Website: walmart
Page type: billing-address
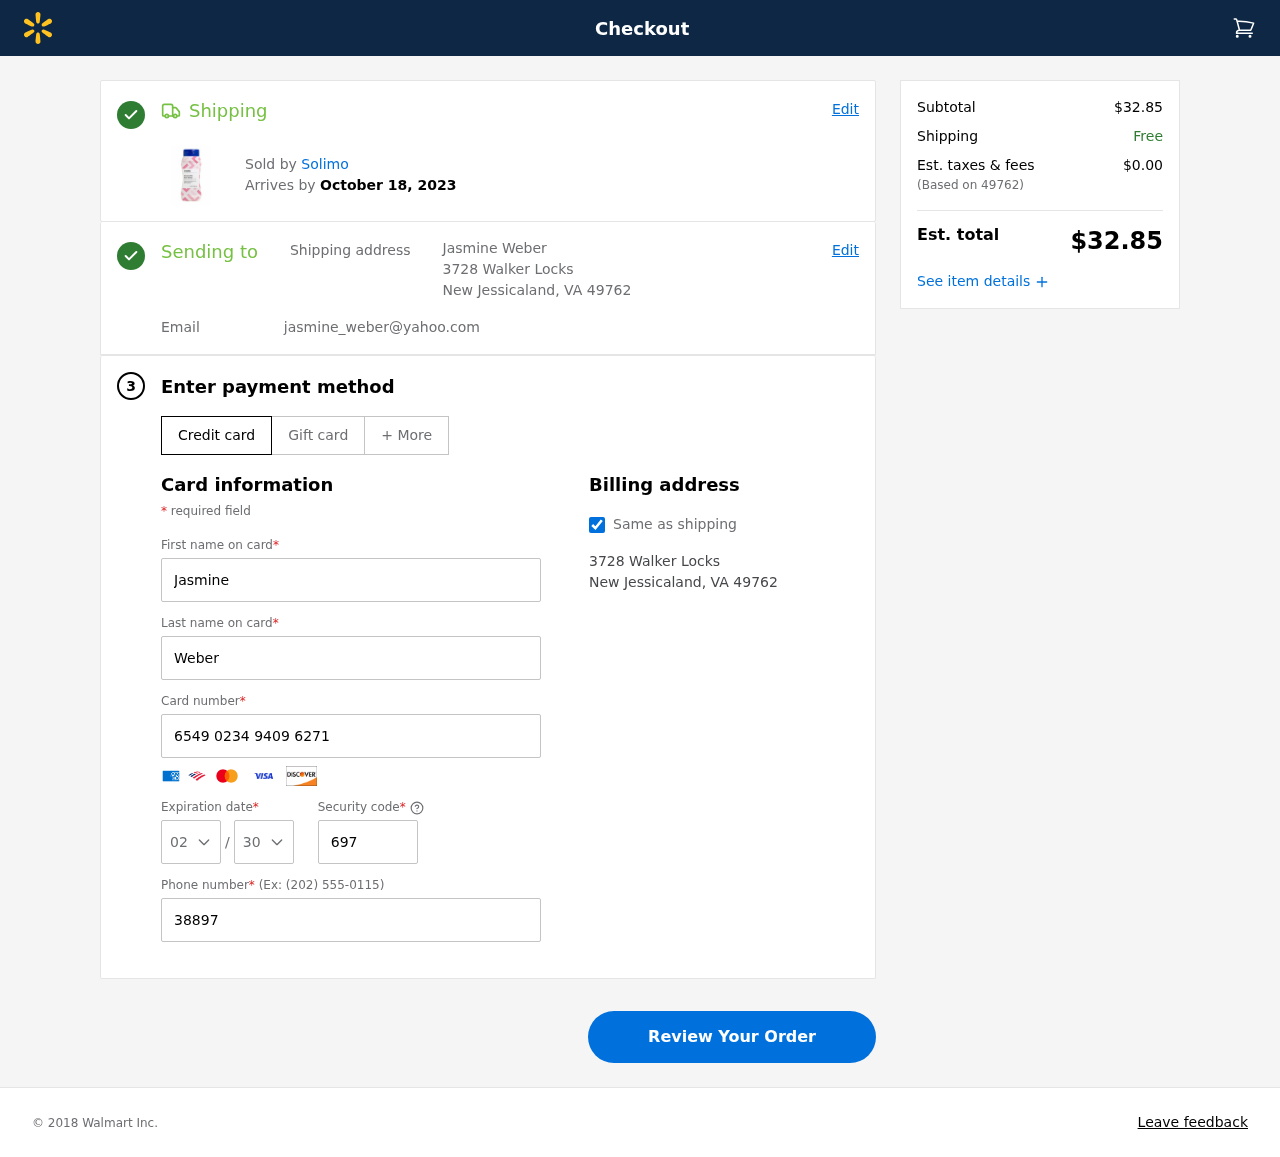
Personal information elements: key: PII_CARD_CVV
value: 697
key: PII_CARD_EXPIRY_MONTH
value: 02
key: PII_CARD_EXPIRY_YEAR
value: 30
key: PII_CARD_NUMBER
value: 6549 0234 9409 6271
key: PII_CITY_STATE_ZIP
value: New Jessicaland, VA 49762
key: PII_EMAIL
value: jasmine_weber@yahoo.com
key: PII_FIRSTNAME
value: Jasmine
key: PII_FULLNAME
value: Jasmine Weber
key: PII_LASTNAME
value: Weber
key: PII_PHONE
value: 3889703657
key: PII_POSTCODE
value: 49762
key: PII_STREET
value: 3728 Walker Locks
Product elements: key: PRODUCT1_BRAND
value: Solimo
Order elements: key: ORDER_DELIVERY_DATE
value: October 18, 2023
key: ORDER_SUBTOTAL
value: $32.85
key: ORDER_TAX
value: $0.00
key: ORDER_TOTAL
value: $32.85